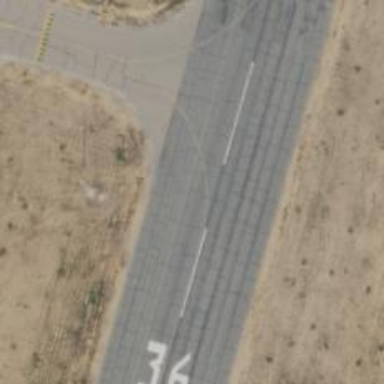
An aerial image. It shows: Image of taxiway at airport.